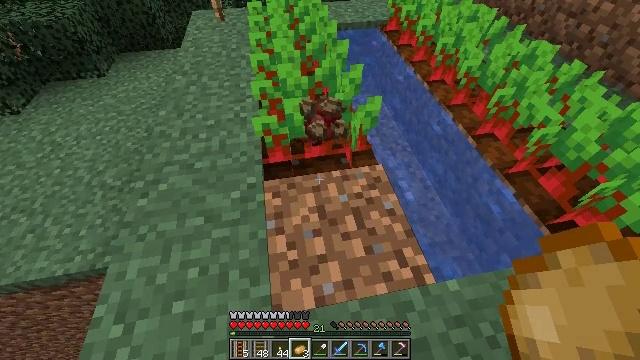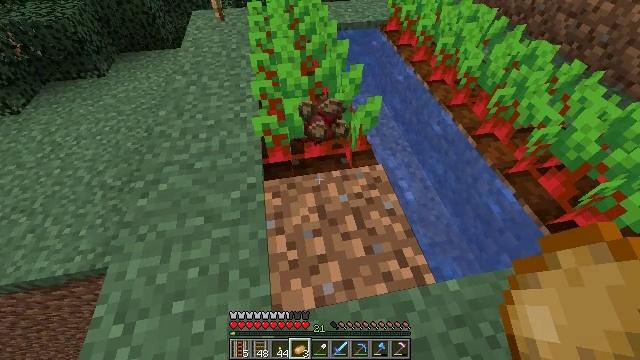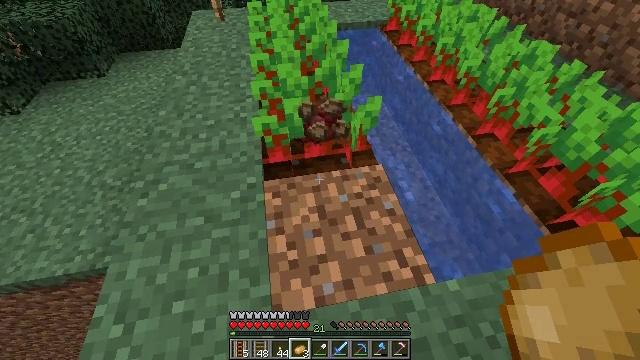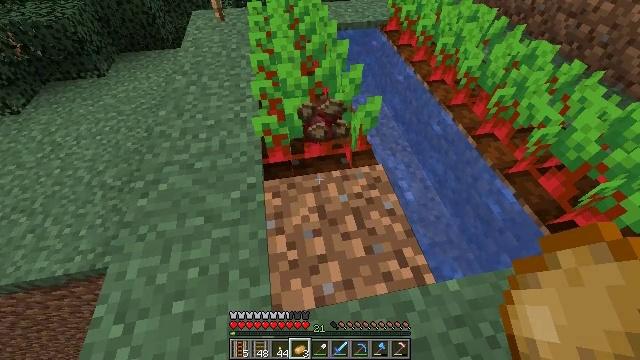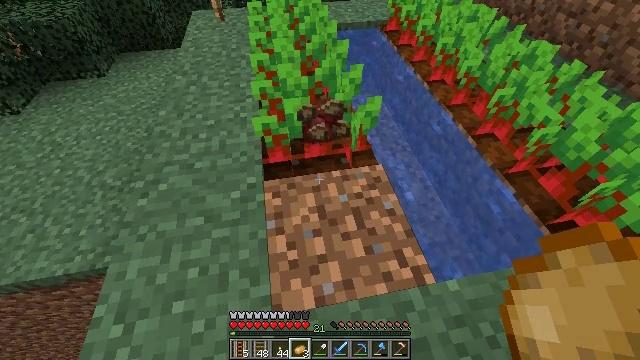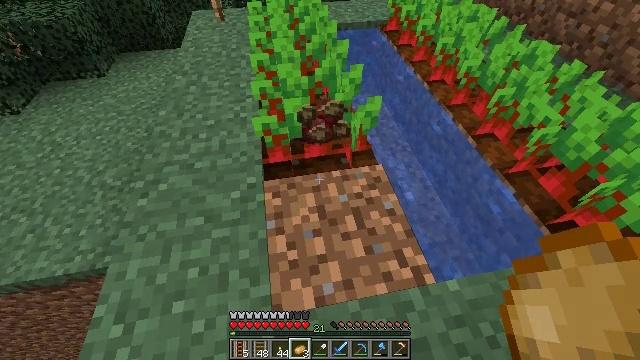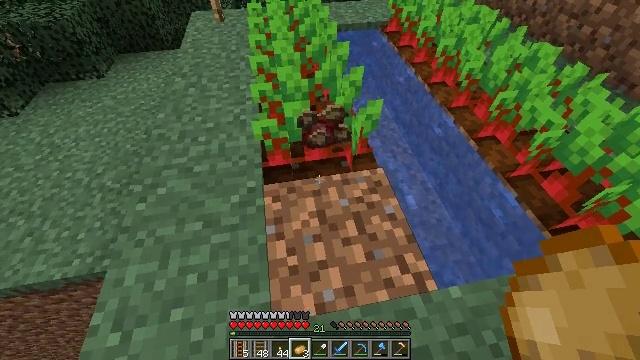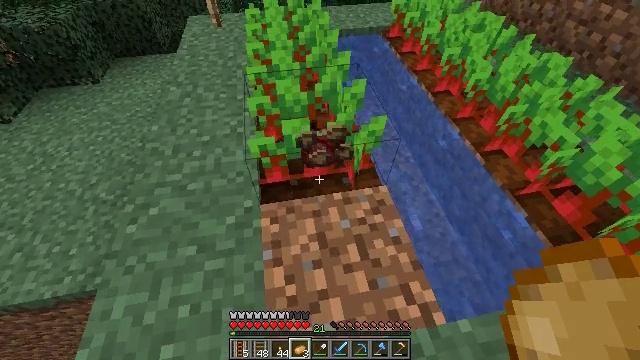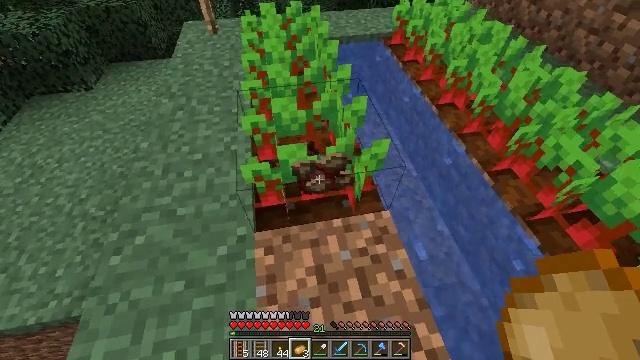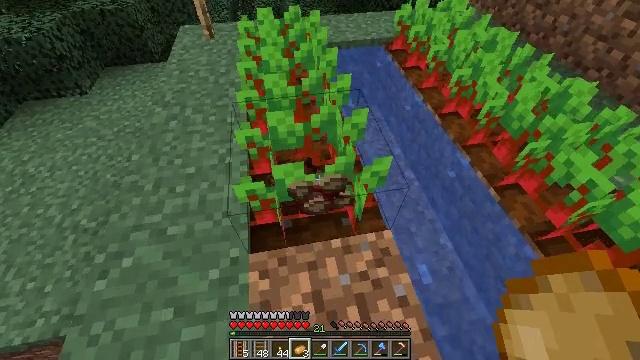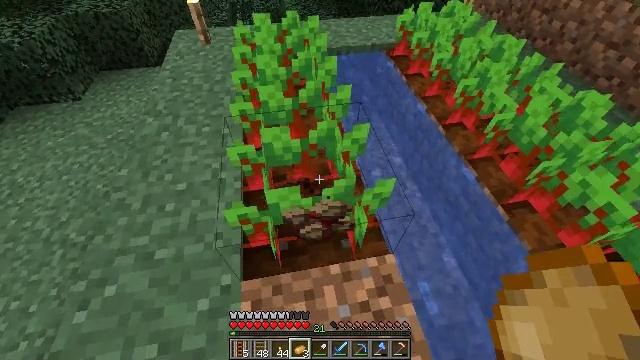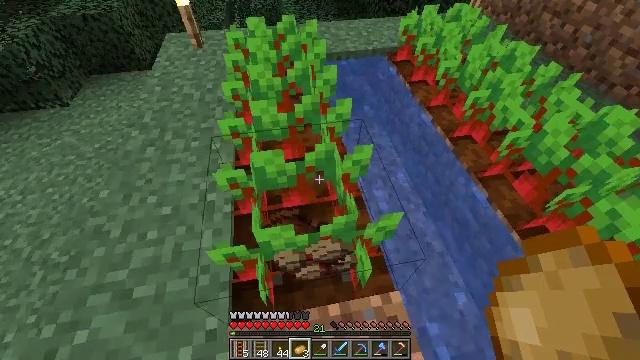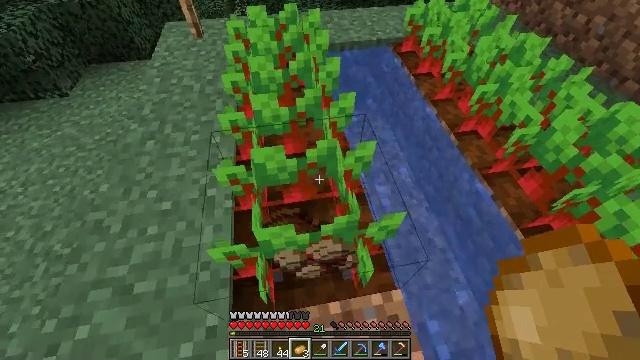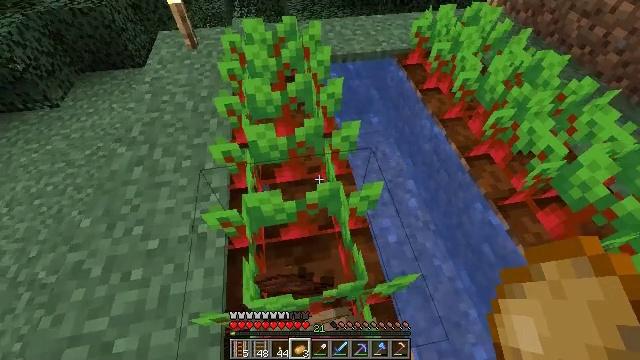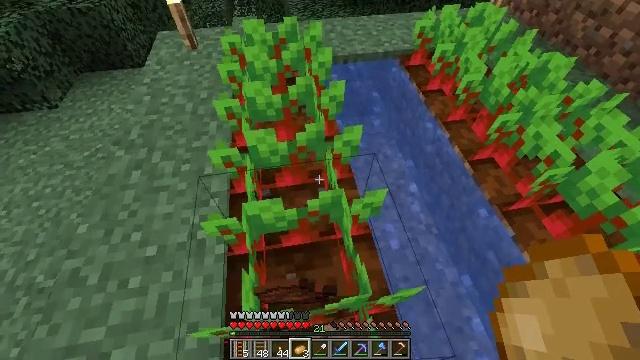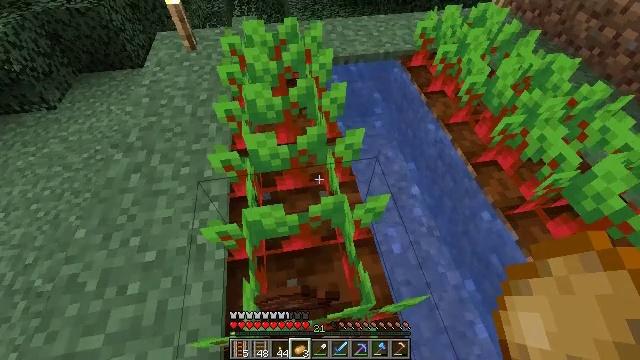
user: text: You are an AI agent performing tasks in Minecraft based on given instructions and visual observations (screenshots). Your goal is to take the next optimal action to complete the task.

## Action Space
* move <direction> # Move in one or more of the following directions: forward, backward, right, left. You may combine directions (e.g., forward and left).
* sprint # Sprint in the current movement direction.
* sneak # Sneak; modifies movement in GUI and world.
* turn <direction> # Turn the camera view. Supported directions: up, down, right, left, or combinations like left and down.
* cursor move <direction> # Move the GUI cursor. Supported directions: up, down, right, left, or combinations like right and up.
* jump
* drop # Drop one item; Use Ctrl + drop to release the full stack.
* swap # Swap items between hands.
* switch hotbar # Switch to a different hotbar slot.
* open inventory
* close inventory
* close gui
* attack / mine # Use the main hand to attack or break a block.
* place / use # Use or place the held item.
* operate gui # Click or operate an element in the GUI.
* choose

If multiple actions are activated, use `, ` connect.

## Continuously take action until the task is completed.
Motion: motion action
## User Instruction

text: Drop a bone.
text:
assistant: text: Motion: no_op
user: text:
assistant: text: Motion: no_op
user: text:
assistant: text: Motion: no_op
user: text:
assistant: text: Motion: no_op
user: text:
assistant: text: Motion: no_op
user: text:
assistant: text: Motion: move forward
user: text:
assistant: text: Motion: move forward
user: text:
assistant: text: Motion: move forward
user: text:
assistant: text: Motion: move forward
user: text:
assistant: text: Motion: move forward
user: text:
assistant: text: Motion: move forward
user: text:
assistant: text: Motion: move forward, turn down
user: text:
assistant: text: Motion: no_op
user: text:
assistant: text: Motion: no_op
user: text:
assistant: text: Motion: no_op
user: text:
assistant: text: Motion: no_op
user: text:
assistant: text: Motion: no_op
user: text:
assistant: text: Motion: no_op
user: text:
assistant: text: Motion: no_op
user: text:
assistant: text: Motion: no_op
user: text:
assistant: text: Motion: move back
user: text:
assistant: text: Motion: move back
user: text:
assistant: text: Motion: move back
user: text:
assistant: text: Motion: move back
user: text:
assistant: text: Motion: move back
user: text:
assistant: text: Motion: move back
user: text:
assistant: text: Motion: move back
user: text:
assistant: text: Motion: no_op
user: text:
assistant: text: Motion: no_op
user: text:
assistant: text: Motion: no_op